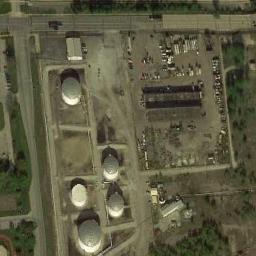
Label: storage tanks